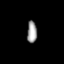
Tissue: lung
Cell type: Endothelial cells
Senescence score: 0.5454
Nuclear area (px): 214
Mean DAPI intensity: 153.879